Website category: jobs
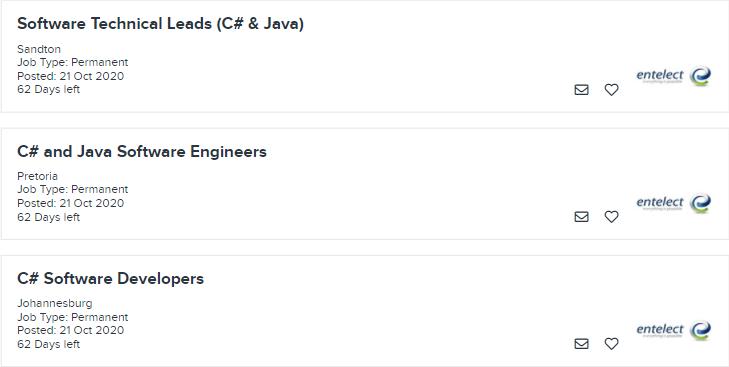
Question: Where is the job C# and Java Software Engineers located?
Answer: Pretoria

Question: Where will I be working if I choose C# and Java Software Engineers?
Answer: Pretoria

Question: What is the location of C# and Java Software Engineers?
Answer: Pretoria

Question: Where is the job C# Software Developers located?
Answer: Johannesburg

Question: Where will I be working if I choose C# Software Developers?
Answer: Johannesburg

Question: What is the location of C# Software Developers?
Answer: Johannesburg

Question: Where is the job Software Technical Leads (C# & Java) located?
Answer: Sandton

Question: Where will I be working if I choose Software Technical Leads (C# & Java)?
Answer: Sandton

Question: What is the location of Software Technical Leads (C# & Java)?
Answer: Sandton

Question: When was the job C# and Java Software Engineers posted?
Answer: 21 Oct 2020

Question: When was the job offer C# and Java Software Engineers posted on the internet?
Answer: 21 Oct 2020

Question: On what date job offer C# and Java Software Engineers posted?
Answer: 21 Oct 2020

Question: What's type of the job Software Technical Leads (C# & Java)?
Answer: Job Type: Permanent

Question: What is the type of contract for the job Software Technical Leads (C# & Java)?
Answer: Job Type: Permanent

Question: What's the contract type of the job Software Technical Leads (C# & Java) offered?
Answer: Job Type: Permanent

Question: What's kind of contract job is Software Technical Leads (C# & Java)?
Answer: Job Type: Permanent

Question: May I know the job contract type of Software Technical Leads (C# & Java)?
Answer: Job Type: Permanent

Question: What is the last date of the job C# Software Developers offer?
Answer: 62 Days left

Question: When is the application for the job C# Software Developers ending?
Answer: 62 Days left

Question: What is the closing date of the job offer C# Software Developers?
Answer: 62 Days left

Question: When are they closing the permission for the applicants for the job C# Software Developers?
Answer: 62 Days left

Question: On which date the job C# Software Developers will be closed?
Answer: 62 Days left

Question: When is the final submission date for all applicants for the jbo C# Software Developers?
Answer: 62 Days left

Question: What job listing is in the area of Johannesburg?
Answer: C# Software Developers

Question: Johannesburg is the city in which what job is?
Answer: C# Software Developers

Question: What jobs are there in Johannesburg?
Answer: C# Software Developers

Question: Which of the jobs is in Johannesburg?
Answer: C# Software Developers

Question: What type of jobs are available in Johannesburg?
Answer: C# Software Developers

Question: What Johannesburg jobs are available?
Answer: C# Software Developers

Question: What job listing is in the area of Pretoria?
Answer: C# and Java Software Engineers

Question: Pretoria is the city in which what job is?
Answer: C# and Java Software Engineers

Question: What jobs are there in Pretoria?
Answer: C# and Java Software Engineers

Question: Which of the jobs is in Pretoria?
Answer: C# and Java Software Engineers

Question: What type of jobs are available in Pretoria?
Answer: C# and Java Software Engineers

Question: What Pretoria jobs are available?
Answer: C# and Java Software Engineers

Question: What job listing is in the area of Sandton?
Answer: Software Technical Leads (C# & Java)

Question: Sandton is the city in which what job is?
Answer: Software Technical Leads (C# & Java)

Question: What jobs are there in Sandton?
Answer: Software Technical Leads (C# & Java)

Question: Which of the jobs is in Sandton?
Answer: Software Technical Leads (C# & Java)

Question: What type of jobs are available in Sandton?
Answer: Software Technical Leads (C# & Java)

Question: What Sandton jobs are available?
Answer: Software Technical Leads (C# & Java)